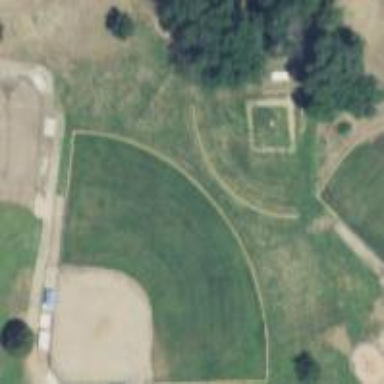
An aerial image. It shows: Baseball pitch for leisure land.